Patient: sex M, age 68
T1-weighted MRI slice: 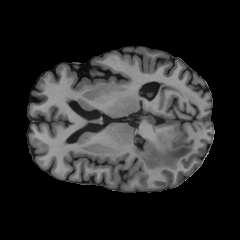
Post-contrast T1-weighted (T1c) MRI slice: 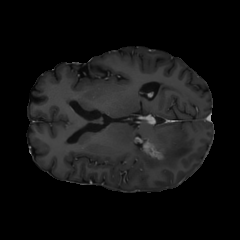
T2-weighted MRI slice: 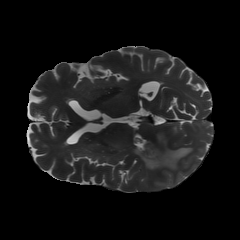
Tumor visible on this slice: yes
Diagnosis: Glioblastoma, IDH-wildtype
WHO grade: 4